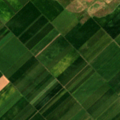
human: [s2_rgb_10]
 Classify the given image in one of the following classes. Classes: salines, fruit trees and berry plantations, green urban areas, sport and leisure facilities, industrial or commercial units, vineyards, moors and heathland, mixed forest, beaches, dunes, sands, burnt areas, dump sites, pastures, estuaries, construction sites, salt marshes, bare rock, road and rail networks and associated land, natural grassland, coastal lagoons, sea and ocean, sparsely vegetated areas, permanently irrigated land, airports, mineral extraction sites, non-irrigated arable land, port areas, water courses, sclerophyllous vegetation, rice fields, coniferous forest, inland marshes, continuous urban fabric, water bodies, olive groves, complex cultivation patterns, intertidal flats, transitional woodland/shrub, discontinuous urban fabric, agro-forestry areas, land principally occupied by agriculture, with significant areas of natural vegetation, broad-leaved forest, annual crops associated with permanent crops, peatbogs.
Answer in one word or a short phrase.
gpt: non-irrigated arable land, pastures